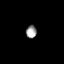
Tissue: prostate
Cell type: T cells
Senescence score: 0.704
Nuclear area (px): 133
Mean DAPI intensity: 155.045